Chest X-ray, PA view. Patient: 66 years old, sex M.
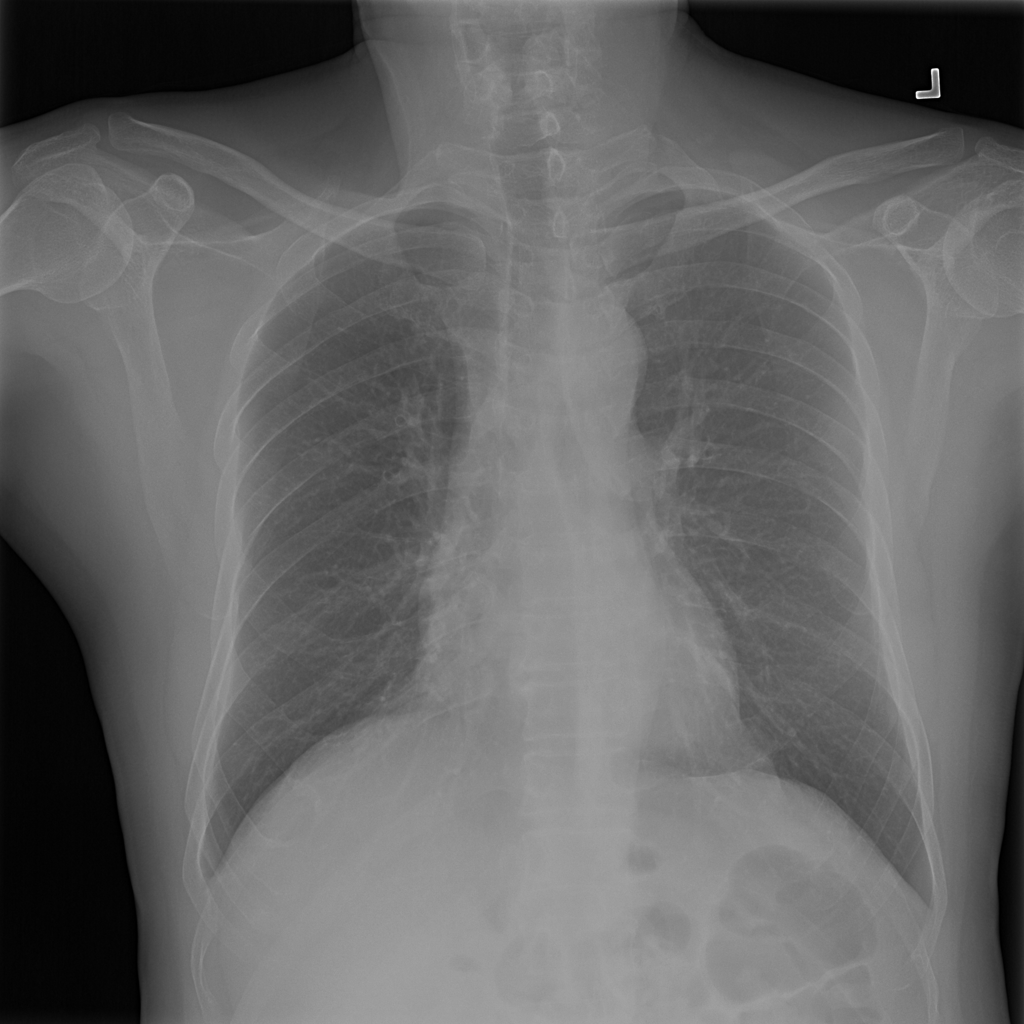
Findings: No Finding